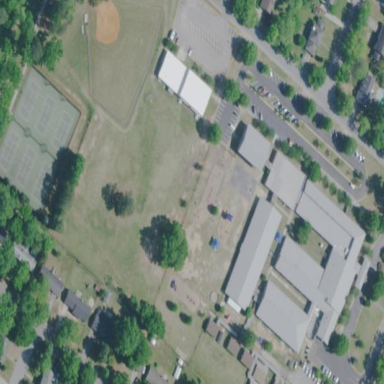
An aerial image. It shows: School.